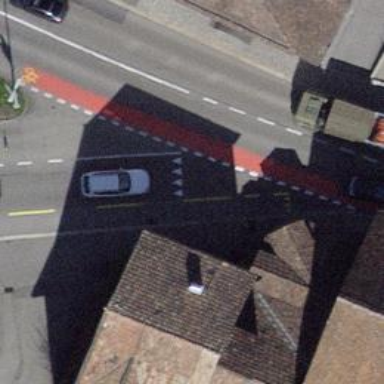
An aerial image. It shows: Road with "give way" sign.